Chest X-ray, AP view. Patient: 18 years old, sex F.
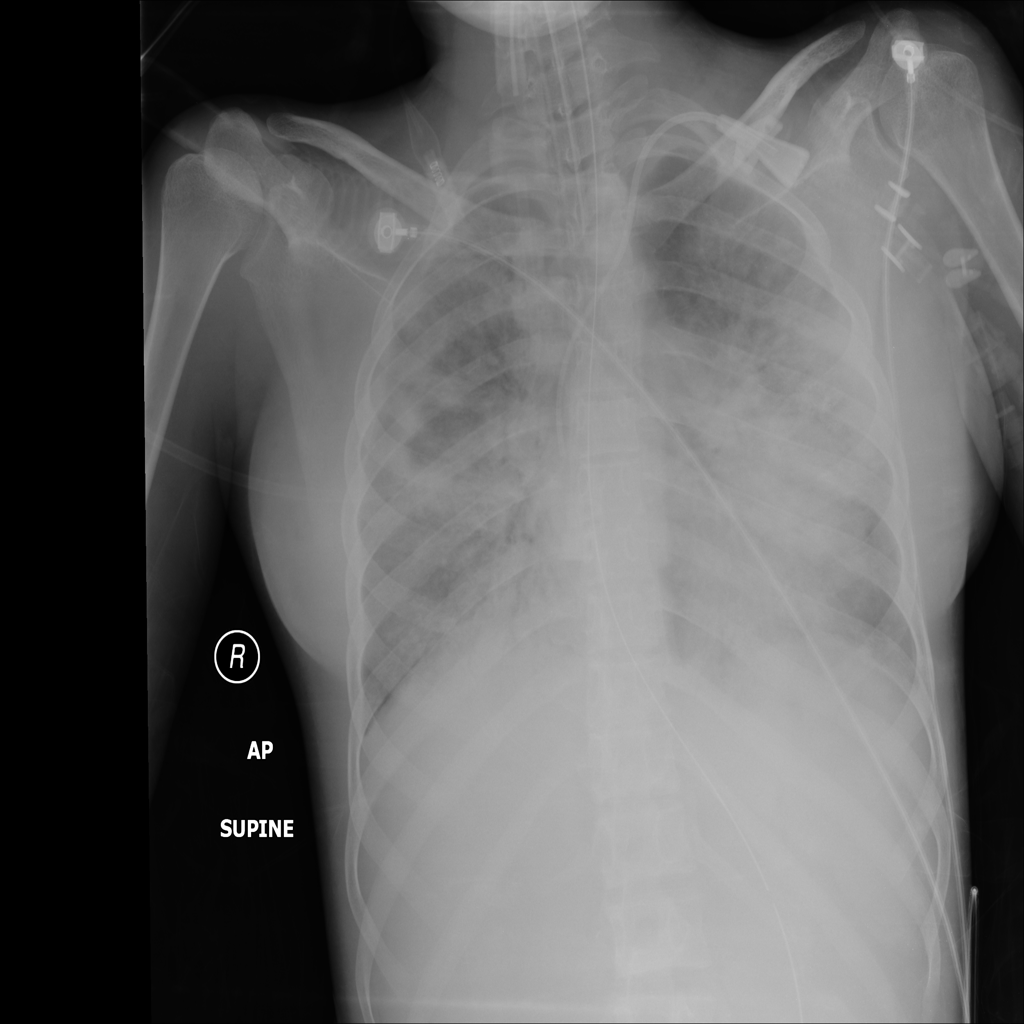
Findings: No Finding